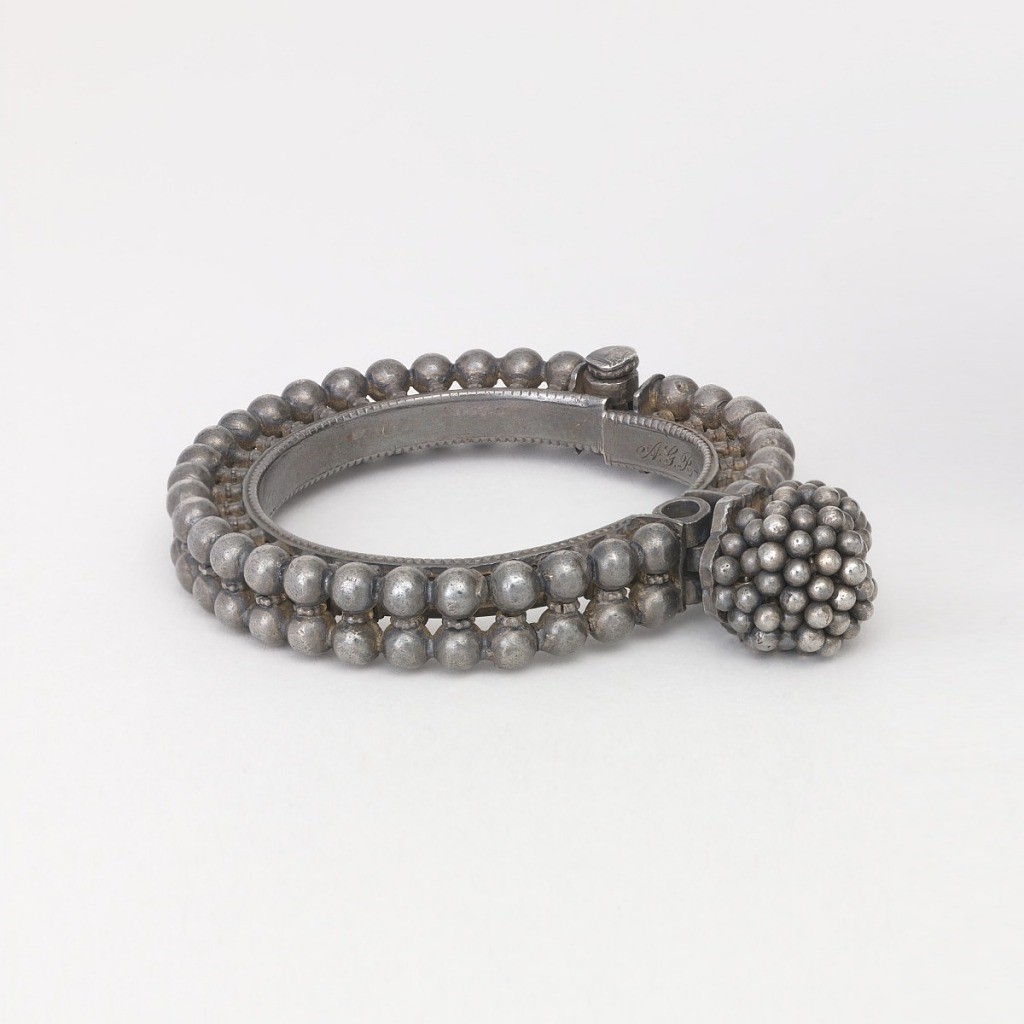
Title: Bracelet
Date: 18th century
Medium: silver
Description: Hinged braclet with pin fastening. Bracelet is ornamented with a double row of balls set on short stems, smaller balls cover the clasp. Initials on inside: "A G R - M C M"